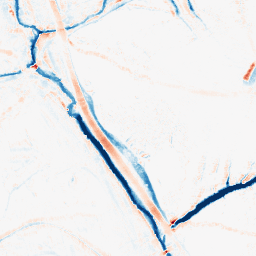
Category: morphological
Decomposition family: morphological_ellipse
Decomposition parameters: operation: average
width: 10
height: 10
Upsampling method: quadratic
Upsampling parameters: scale: 4
Upsampling scale: 4